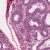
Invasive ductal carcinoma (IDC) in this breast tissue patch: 0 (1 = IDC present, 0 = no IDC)